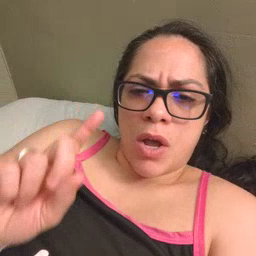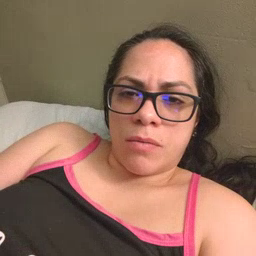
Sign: where